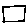
Label: square